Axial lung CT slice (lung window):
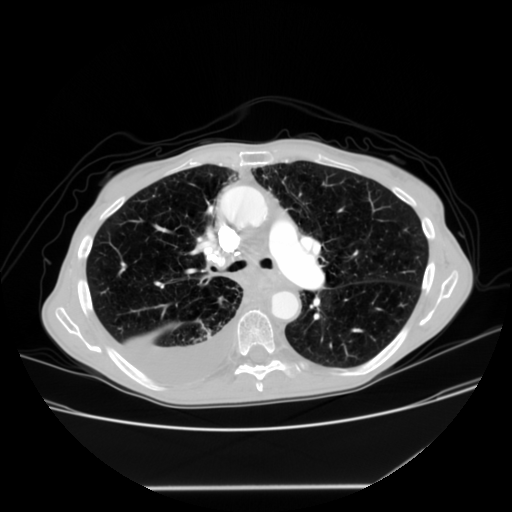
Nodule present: no